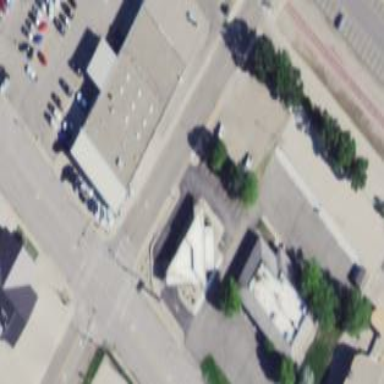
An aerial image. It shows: Building that houses car shop.